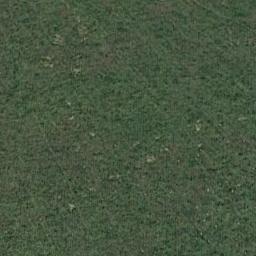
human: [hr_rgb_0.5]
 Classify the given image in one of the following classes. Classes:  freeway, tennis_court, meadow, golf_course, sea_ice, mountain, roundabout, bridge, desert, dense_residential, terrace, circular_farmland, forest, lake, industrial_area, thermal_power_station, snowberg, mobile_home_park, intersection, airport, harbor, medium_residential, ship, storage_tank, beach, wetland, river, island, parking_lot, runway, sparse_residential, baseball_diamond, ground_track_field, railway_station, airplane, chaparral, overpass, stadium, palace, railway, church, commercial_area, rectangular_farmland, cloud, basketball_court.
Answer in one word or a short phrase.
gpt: meadow